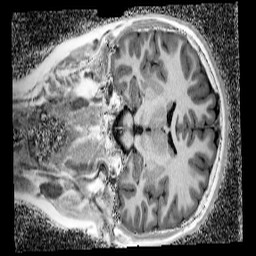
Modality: UNIT1_denoised
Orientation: coronal
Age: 10
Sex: male
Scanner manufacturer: siemens
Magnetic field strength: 3 T
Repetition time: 4 s
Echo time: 0.00299 s